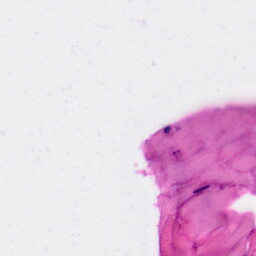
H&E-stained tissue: Skin